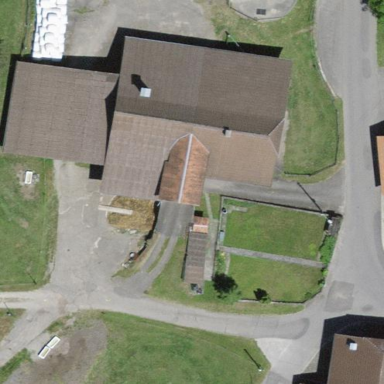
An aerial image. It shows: Farm building.